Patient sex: F
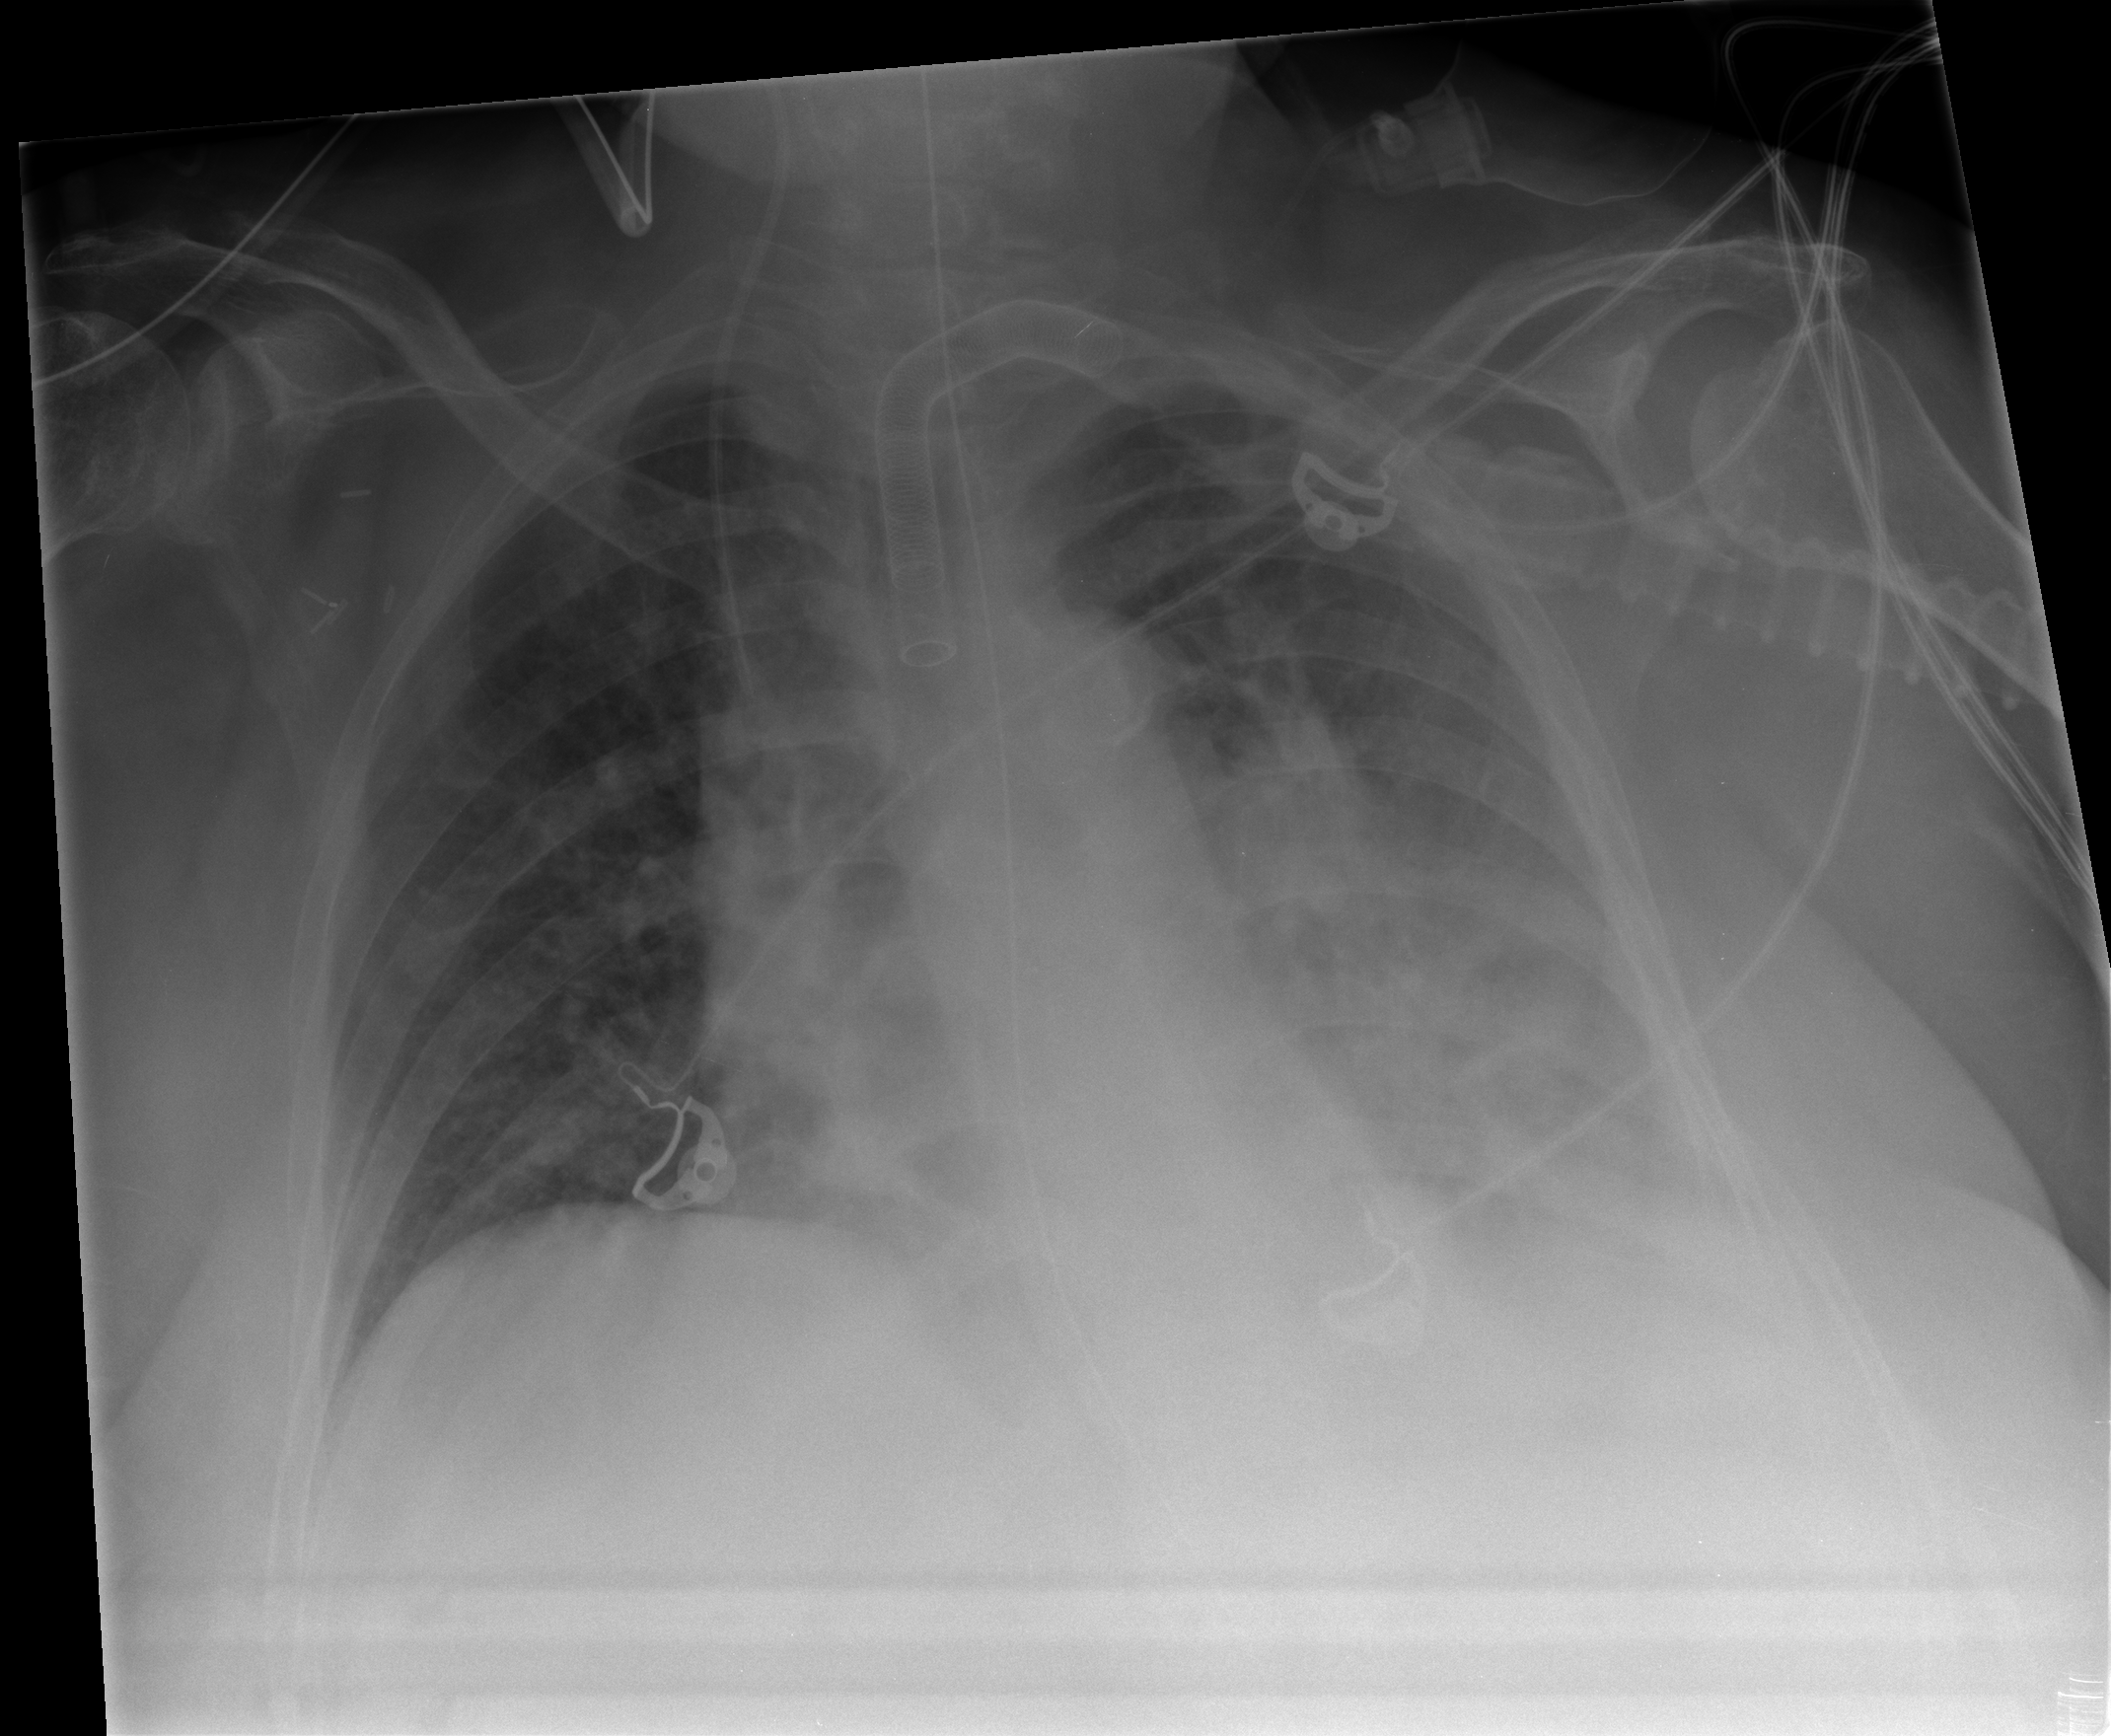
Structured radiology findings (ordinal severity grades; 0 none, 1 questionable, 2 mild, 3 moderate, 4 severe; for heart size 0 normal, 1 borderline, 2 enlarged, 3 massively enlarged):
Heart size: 2
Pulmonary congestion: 2
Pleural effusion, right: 0
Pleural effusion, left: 3
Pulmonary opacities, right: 1
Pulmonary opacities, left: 3
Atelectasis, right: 2
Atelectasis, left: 2